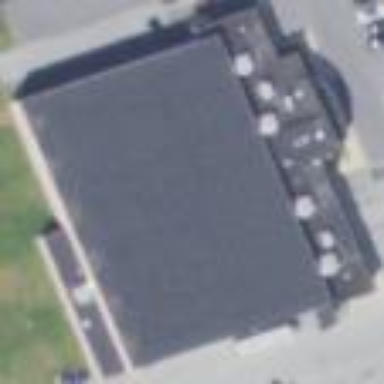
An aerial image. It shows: Building that houses bowling alley. The leisure land is designated for bowling.